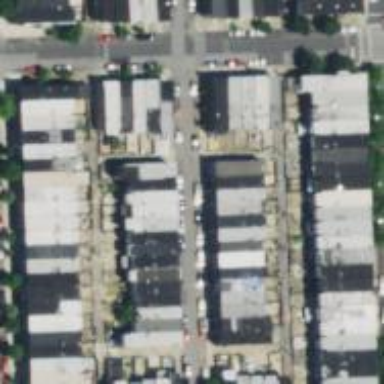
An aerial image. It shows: Alleyway designated as service road.